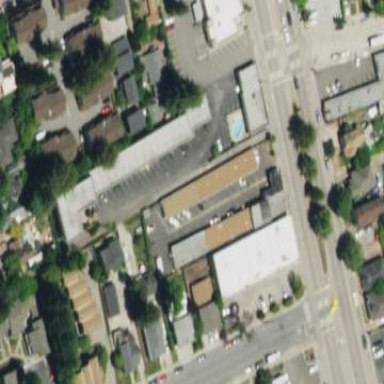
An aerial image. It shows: Hardware shop located in building.